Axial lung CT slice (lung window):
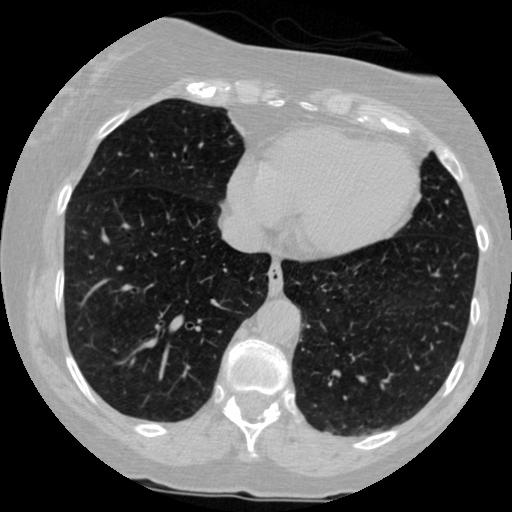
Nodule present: no